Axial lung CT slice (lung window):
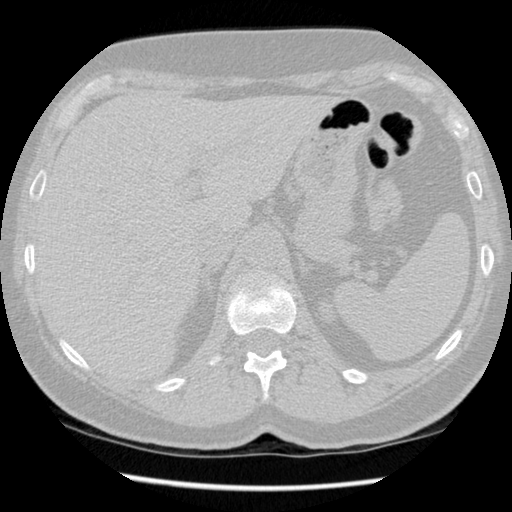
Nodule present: no